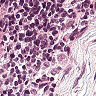
Metastatic tissue present: no